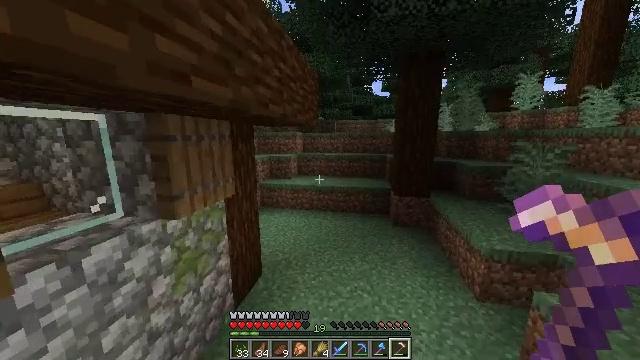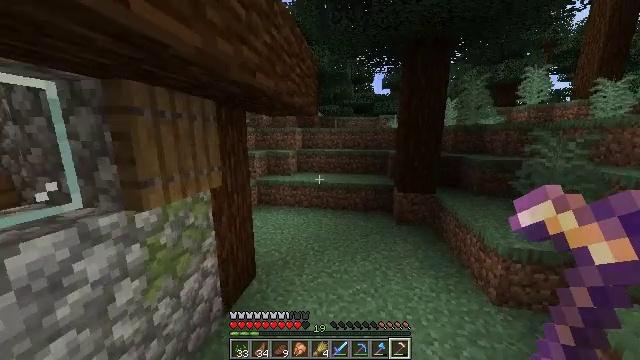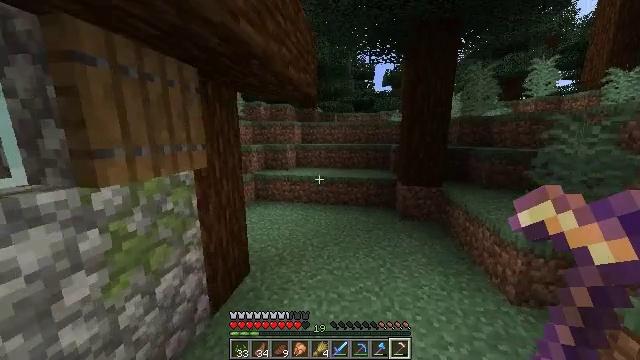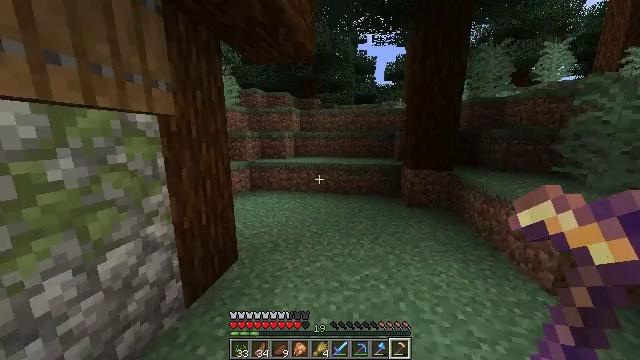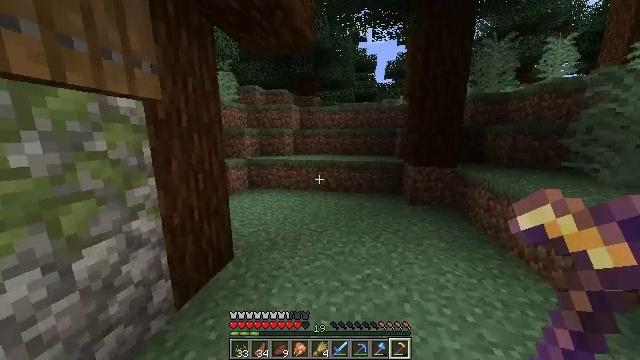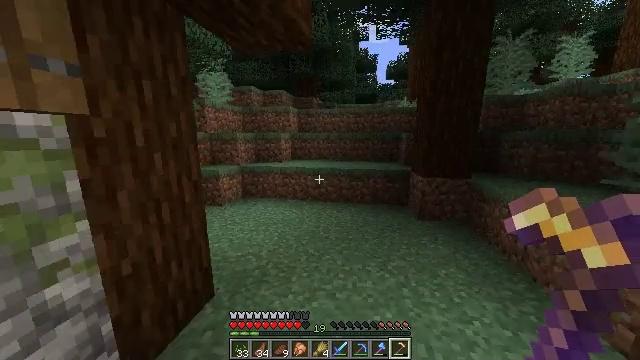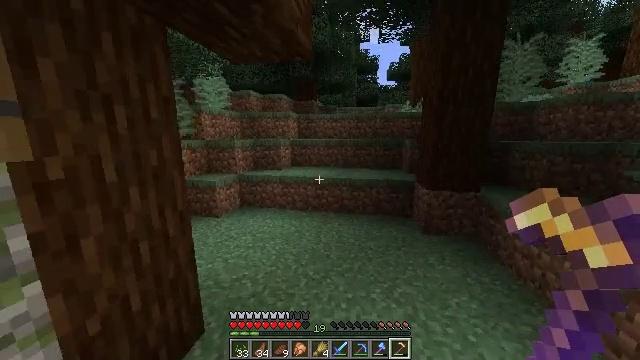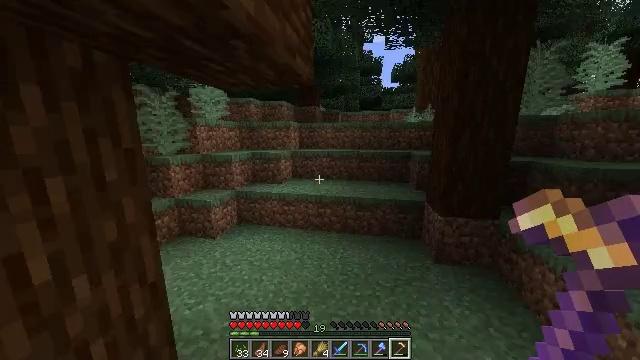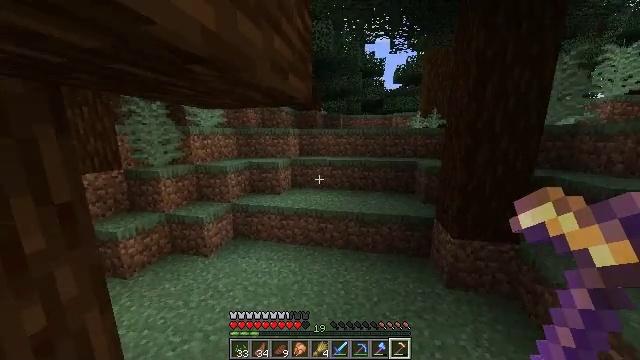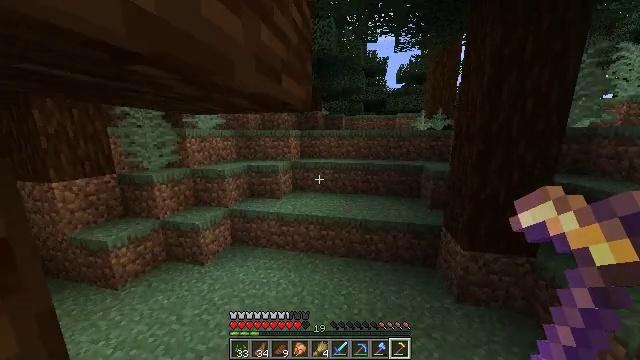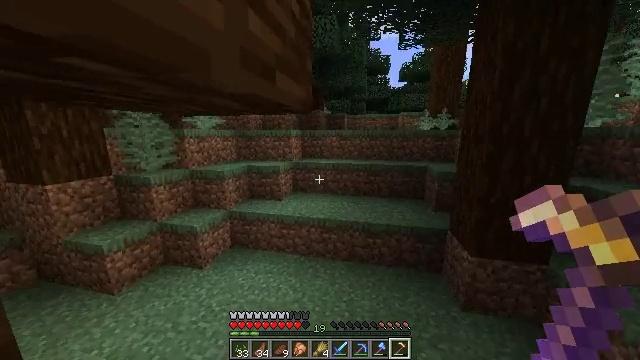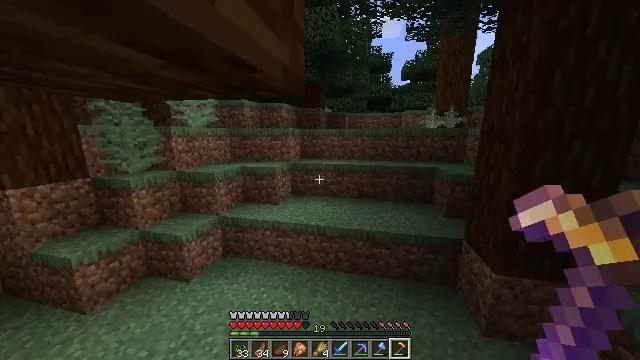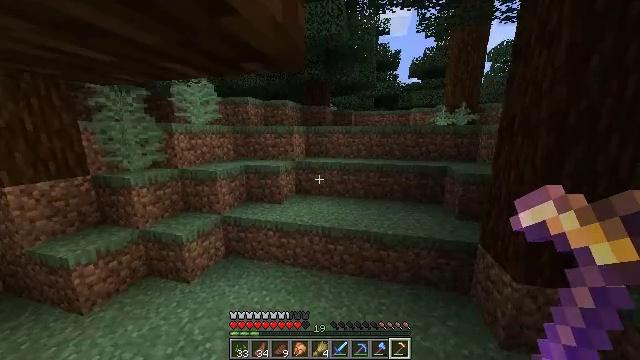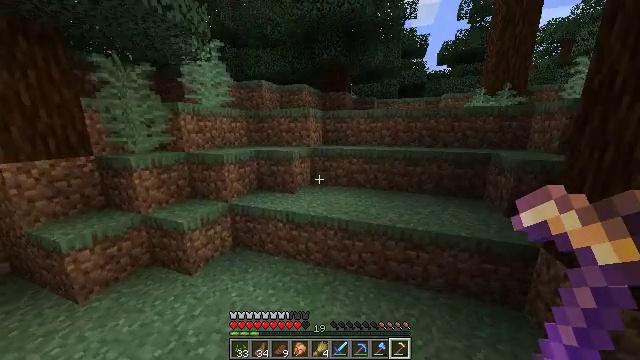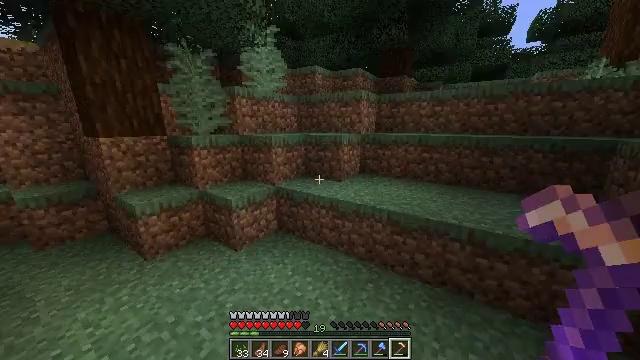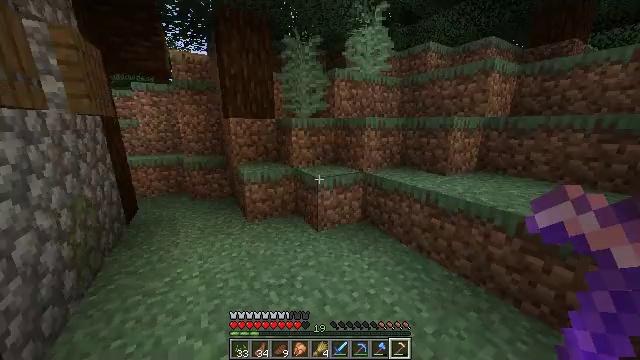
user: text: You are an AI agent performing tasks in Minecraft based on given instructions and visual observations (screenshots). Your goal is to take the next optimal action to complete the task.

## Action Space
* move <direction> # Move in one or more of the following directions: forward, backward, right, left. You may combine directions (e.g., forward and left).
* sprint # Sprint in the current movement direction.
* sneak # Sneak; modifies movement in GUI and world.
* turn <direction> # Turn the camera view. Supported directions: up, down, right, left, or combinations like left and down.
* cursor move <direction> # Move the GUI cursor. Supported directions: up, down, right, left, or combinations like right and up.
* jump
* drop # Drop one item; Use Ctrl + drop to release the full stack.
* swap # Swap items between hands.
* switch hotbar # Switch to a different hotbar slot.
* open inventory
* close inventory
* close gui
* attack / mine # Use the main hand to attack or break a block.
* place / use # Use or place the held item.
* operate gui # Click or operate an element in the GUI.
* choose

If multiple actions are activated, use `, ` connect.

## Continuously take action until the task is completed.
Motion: motion action
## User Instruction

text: Break the powered rail to collect it.
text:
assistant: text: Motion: move forward, jump
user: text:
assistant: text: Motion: move forward, jump
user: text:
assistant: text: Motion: move forward, jump
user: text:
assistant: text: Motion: move forward, jump
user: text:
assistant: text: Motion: move forward, sprint, jump
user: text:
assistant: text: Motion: move forward, sprint, jump
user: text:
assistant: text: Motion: move forward, sprint, jump
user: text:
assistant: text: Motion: move forward, sprint, jump
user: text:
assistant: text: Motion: move forward, jump
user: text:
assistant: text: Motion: move forward, jump
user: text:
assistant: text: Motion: move forward, jump
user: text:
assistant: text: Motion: move forward, turn left, jump
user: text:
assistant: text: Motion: move forward, turn left and down, jump
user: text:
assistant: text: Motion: move forward, turn left and down, jump
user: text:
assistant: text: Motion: move forward, turn left, jump
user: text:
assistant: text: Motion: move forward, sprint, turn left, jump
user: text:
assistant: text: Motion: move forward, sprint, turn left, jump
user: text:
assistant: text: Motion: move forward, sprint, turn left, jump
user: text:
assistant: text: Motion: move forward, sprint, turn left, jump
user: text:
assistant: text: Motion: move forward, turn left, jump
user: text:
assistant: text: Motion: move forward, jump
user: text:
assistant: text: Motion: move forward, jump
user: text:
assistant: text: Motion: move forward, jump
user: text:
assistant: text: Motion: move forward
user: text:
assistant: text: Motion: move forward
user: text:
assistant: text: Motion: move forward
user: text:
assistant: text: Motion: move forward
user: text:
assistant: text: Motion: move forward
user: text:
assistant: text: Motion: move forward, sprint
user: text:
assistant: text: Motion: move forward, sprint